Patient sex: F
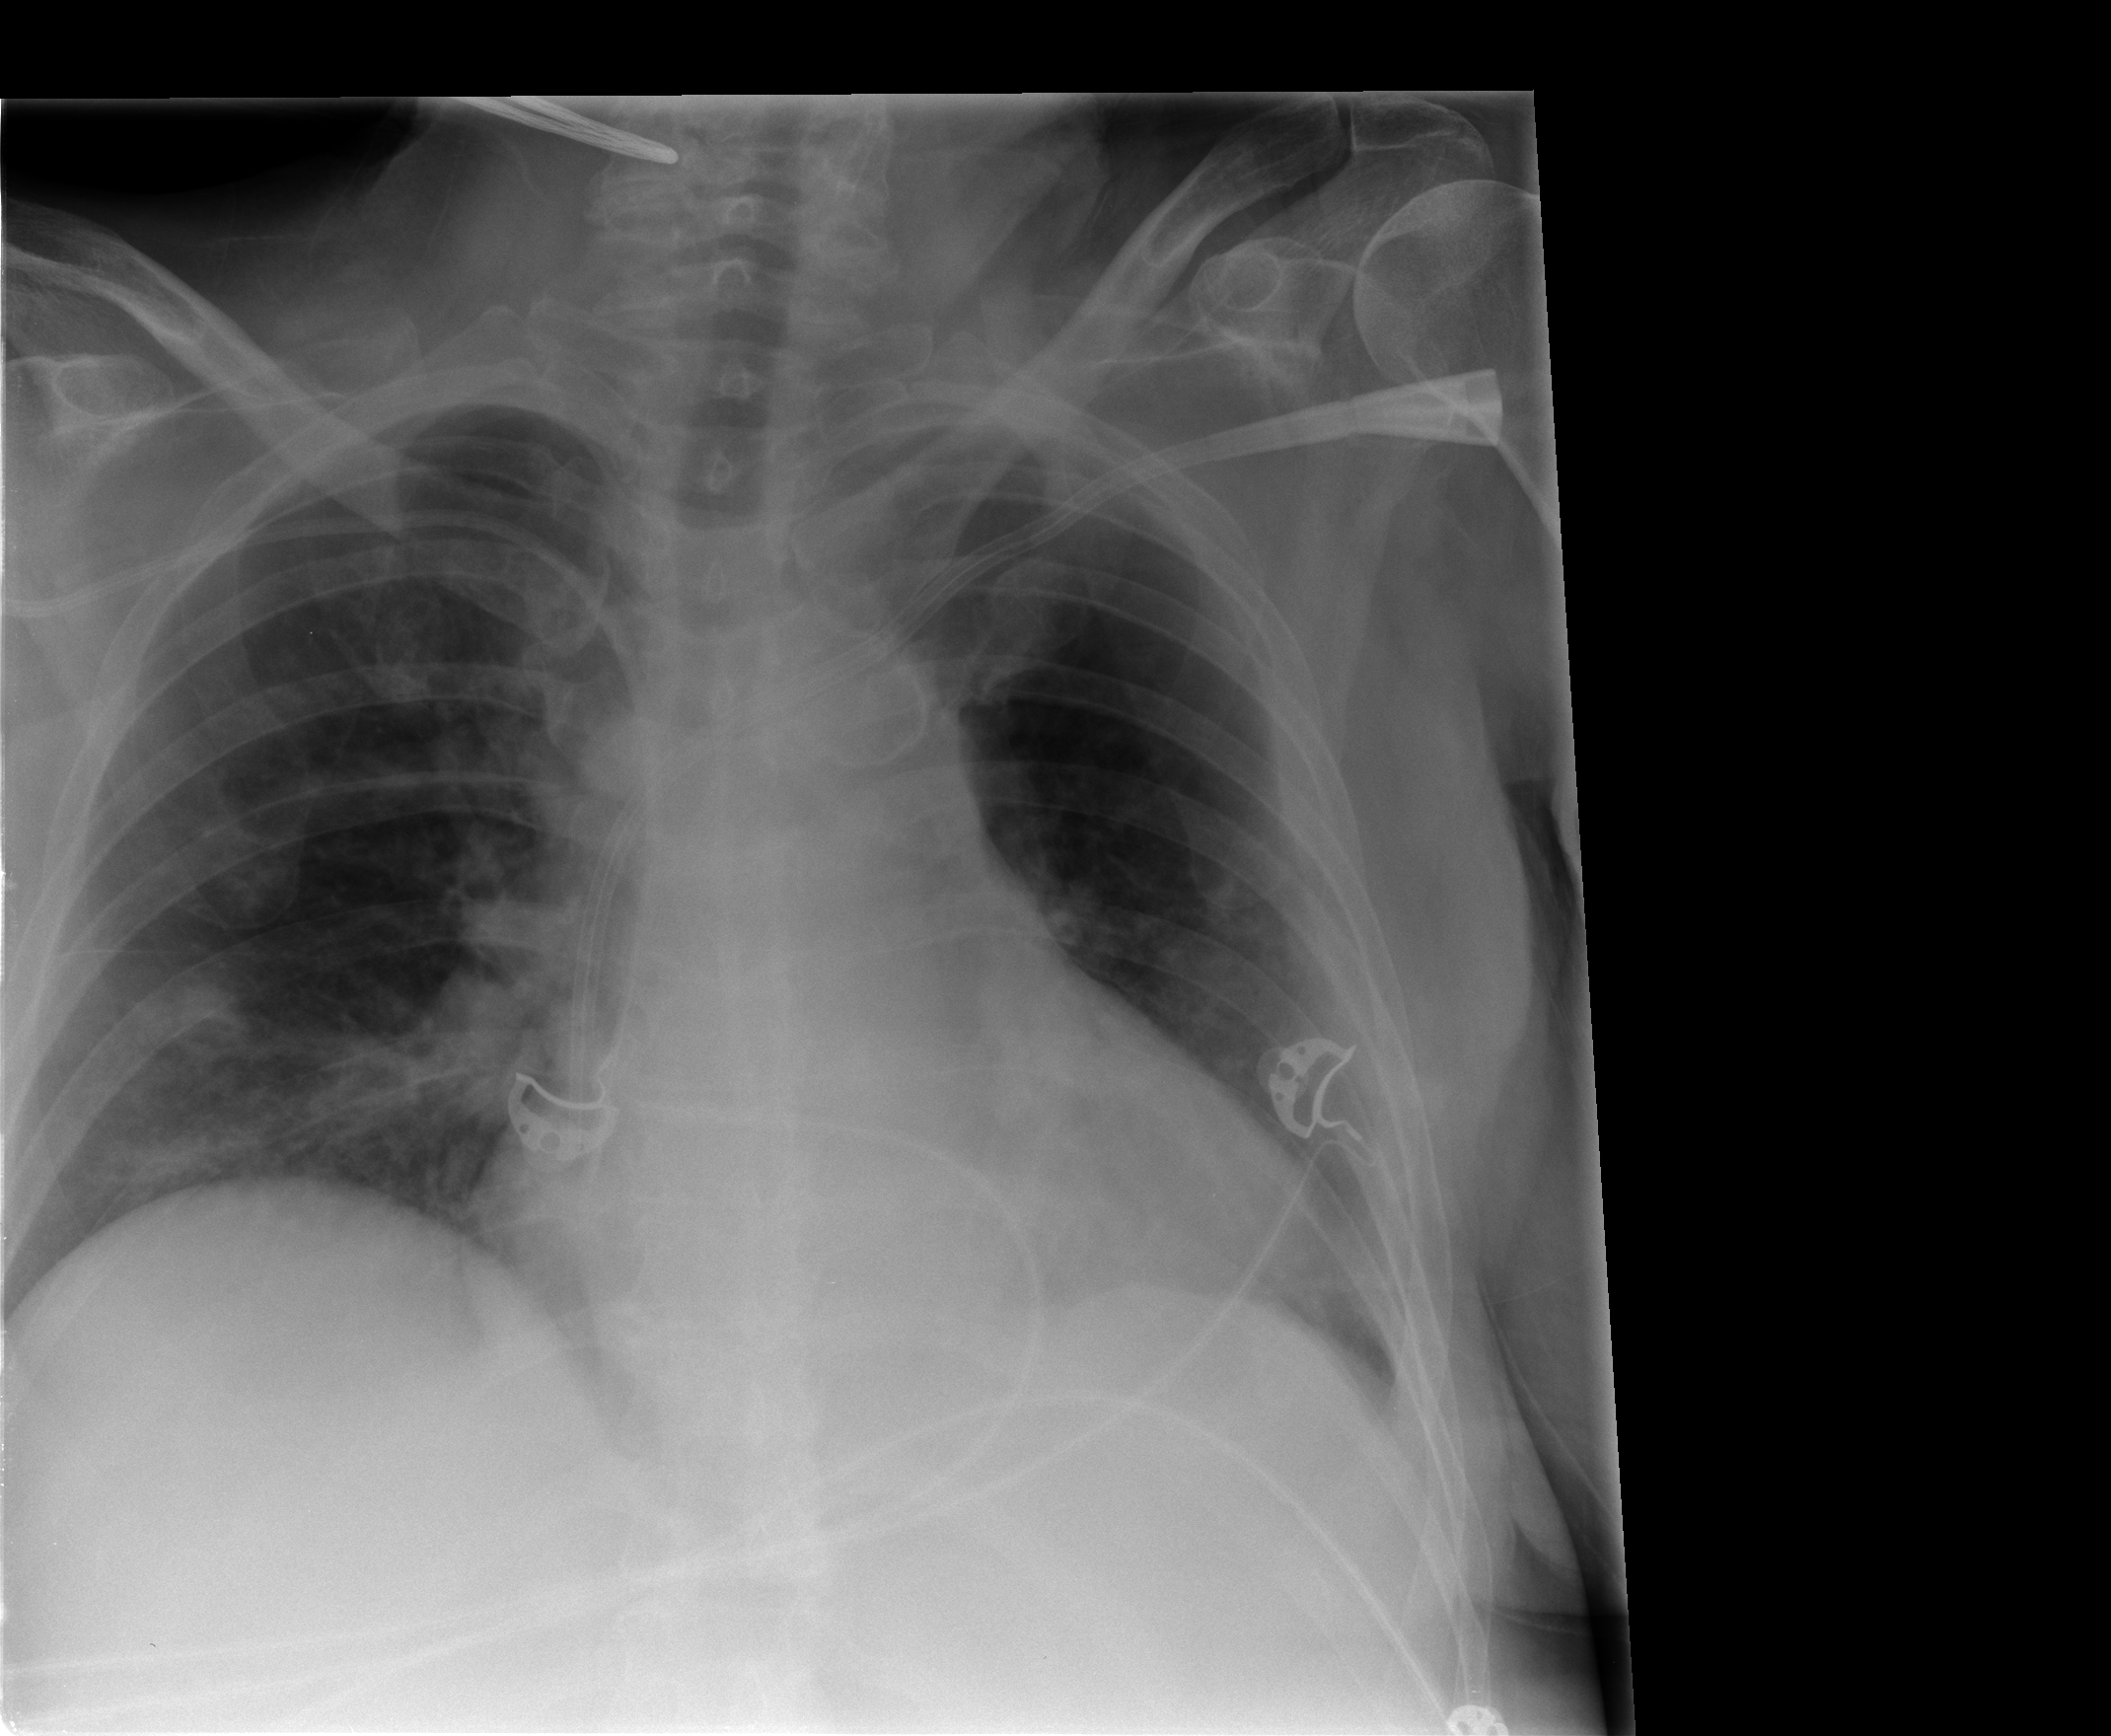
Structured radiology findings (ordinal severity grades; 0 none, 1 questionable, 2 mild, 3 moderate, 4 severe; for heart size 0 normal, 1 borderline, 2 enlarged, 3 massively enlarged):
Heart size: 2
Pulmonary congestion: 0
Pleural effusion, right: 0
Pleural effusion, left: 1
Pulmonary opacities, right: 2
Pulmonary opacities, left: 0
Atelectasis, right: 2
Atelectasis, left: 0